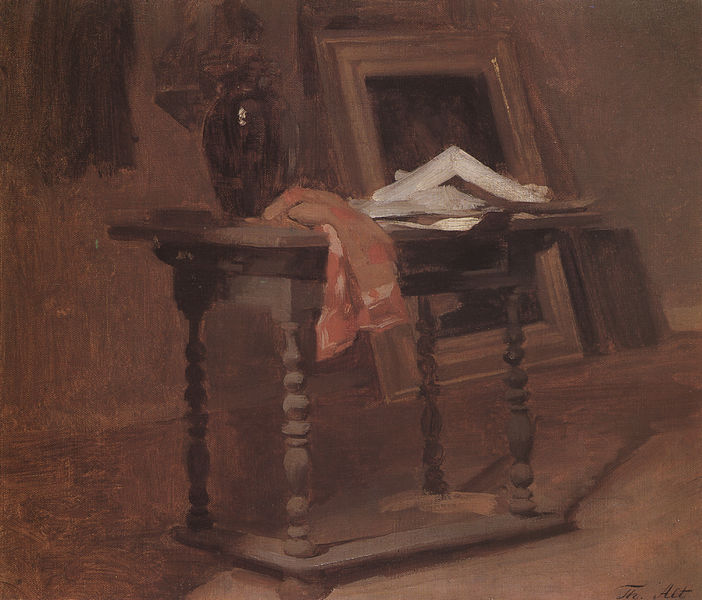
Titel: Interieur mit Tisch
Künstler: Theodor Alt
Standort: Schweinfurt
Institution: Sammlung Georg Schäfer
Schlagwörter: blätter, dunkel, gemälde, schatten, weiß, abend, ausschnitt, blume, blumen, braun, fenster, frankreich, glas, grau, hell, holz, licht, nacht, orange, raum, schwarz, tisch, zimmer, ölbild, blick, rot, schal, tuch, beige, expressionismus, malerei, alt, jacke, wand, rahmen, bild, möbel, signatur, spiegel, tischbein, vorhang, öl, boden, gold, interieur, mantel, stoff, innen, blatt, traurig, krug, stilleben, stillleben, vase, beine, ruhig, bilder, bilderrahmen, kommode, papier, liegen, blumenvase, tag, signiert, ölgemälde, glanz, angelehnt, atelier, handtuch, schublade, tischchen, platte, still, neue sachlichkeit, serviette, schimmer, holztisch, fussboden, gefäß, buch, tischbeine, glasvase, staub, kittel, chardin, drechseln, verschwommen, brief, briefe, schatte, onne, bild im bild, brau, ablage, beistelltisch, gedrechselt, abblage, lager, gegenstände, wall, balluster, braunw, trist, theodor, dokumente, geschirrtuch, act, theodore, im atelier, image, abgehängt, table, brown, impressionismus], serviertisch, tilleben, scarf, th. ac, th. act, bilderrrahmem